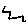
Label: zigzag